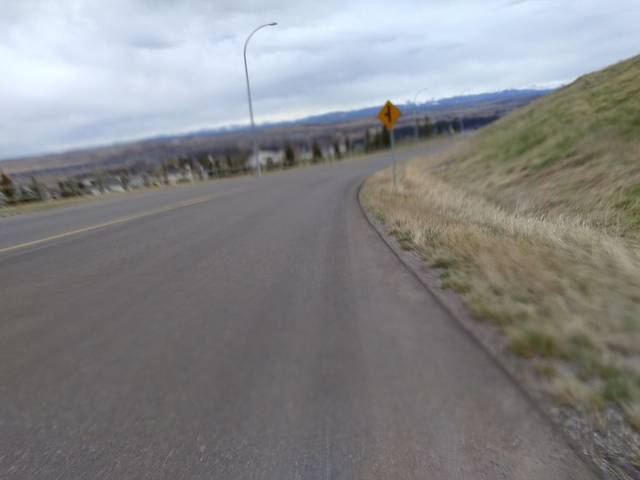
Region: Canada
Coordinates: 51.192, -114.439